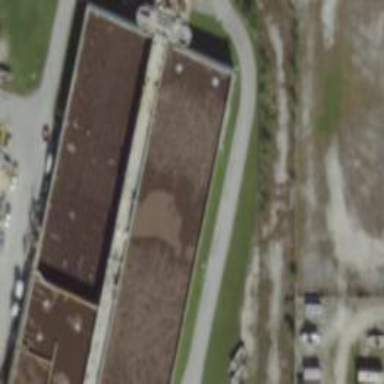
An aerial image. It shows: Wall barrier near body of wastewater.